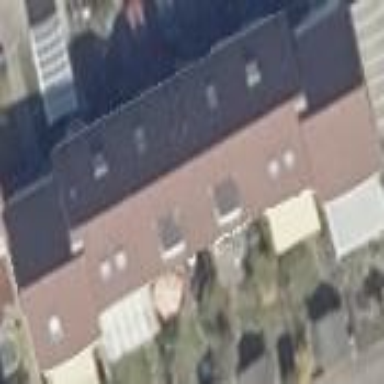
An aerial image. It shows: Terrace building with gabled roof.